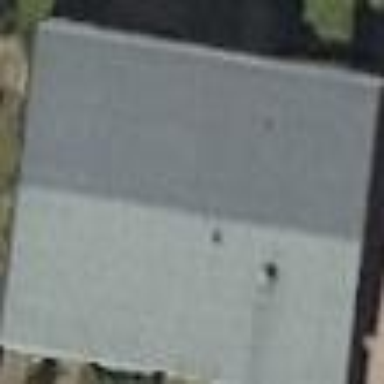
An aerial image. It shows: Gabled building with grey roof oriented along its length.